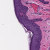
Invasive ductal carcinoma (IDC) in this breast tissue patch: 0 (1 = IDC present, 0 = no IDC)